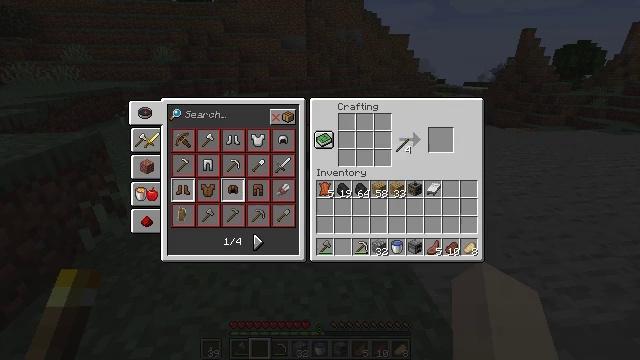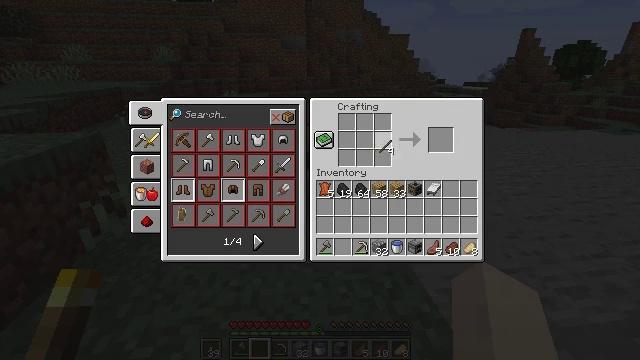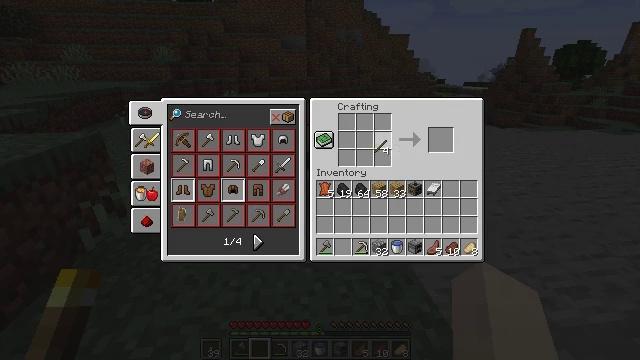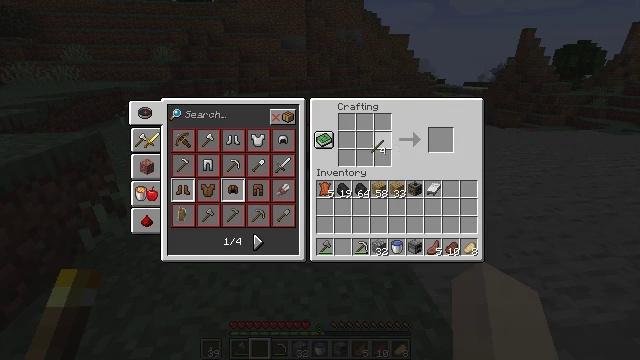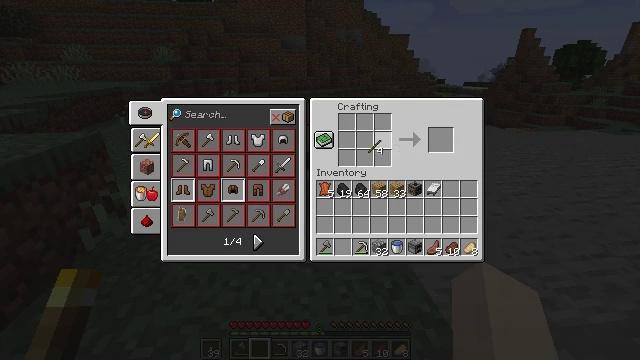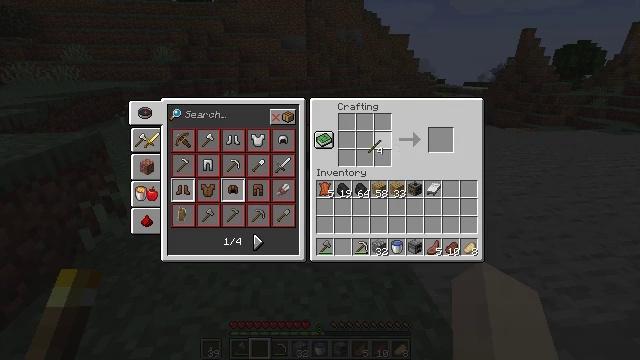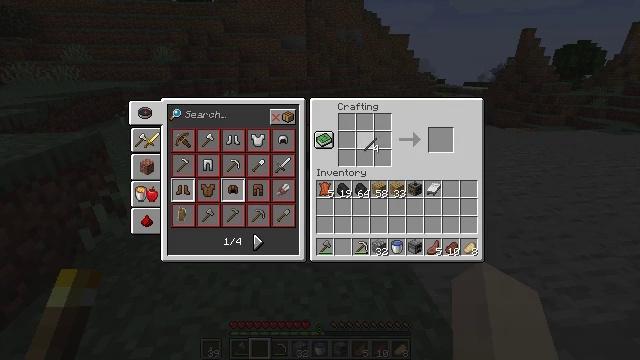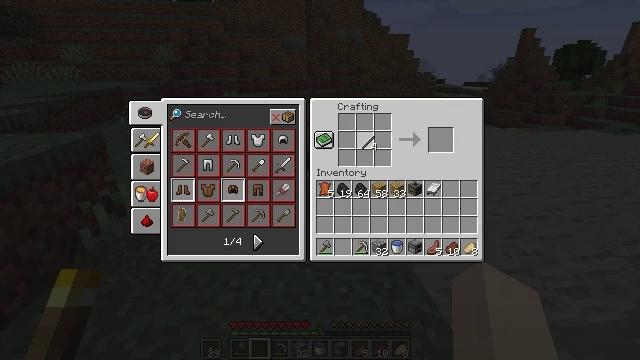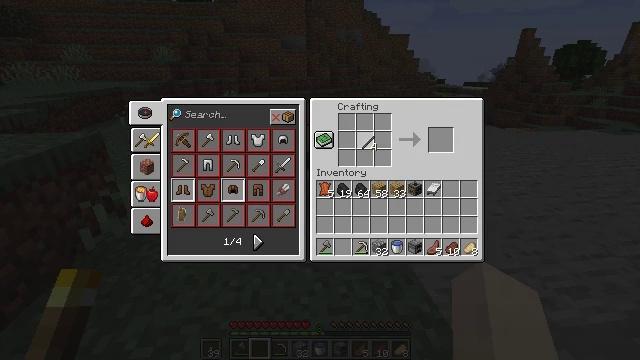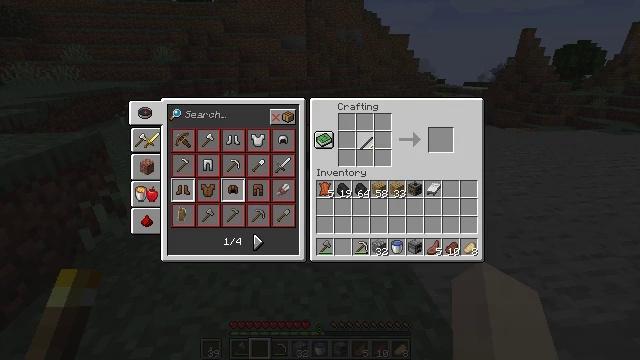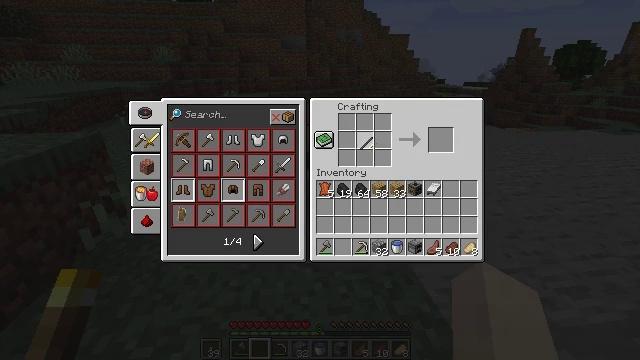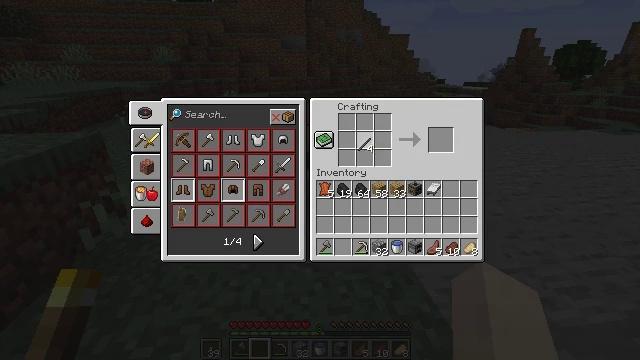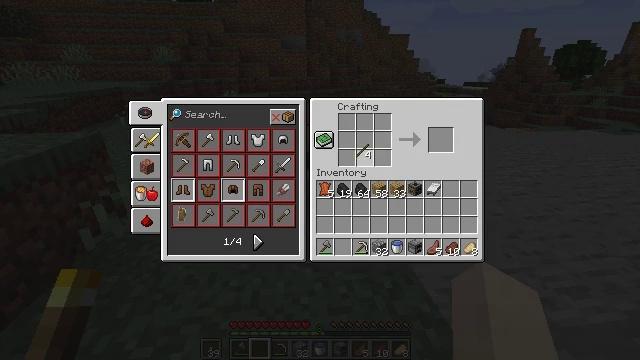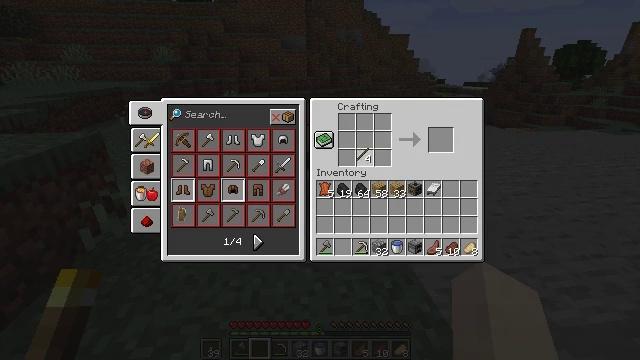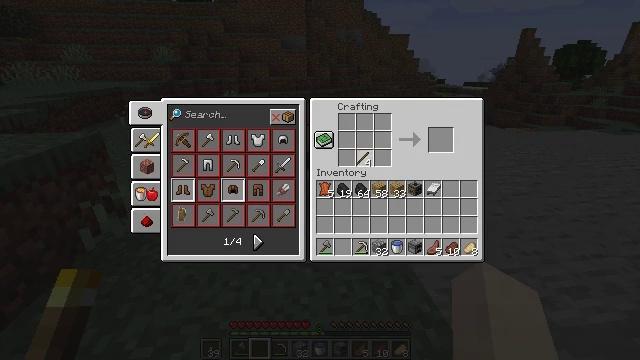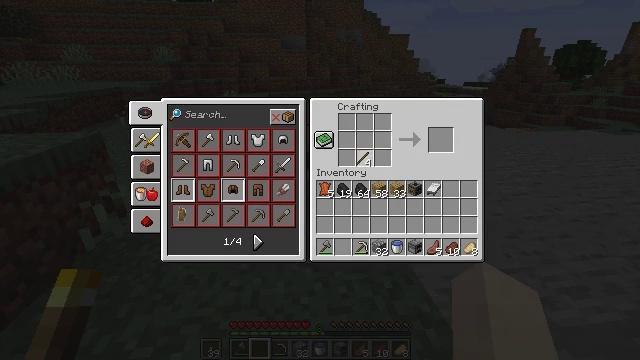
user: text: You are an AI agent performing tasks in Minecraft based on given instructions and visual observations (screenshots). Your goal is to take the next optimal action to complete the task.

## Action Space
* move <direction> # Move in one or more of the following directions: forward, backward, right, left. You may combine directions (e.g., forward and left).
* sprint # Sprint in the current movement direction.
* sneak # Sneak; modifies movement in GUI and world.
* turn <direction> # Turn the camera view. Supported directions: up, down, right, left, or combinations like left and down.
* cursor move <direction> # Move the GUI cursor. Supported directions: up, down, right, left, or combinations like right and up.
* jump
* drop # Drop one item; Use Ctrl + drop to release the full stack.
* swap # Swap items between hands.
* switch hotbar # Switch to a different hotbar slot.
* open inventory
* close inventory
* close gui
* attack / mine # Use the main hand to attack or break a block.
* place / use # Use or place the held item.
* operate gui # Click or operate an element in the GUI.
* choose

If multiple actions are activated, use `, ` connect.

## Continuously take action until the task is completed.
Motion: motion action
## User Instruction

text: Combine sticks and cobblestone to craft a stone pickaxe.
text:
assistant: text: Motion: cursor move left, open gui
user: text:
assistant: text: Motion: no_op
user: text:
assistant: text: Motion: no_op
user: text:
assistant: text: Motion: no_op
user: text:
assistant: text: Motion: no_op
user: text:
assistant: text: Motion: no_op
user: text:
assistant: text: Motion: no_op
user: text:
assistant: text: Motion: no_op
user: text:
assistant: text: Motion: no_op
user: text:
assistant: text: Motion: no_op
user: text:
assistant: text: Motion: choose
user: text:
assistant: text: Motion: choose
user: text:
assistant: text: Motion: choose
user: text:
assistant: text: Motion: choose
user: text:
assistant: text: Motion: choose
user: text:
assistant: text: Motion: no_op
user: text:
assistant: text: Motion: no_op
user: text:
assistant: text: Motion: no_op
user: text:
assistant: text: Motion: cursor move down
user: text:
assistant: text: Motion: no_op
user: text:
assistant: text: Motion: cursor move up
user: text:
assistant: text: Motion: cursor move up
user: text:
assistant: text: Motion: no_op
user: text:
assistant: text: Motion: no_op
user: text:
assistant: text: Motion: no_op
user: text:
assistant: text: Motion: no_op
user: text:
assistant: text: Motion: no_op
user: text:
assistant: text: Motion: choose
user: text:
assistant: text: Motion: choose
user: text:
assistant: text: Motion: no_op